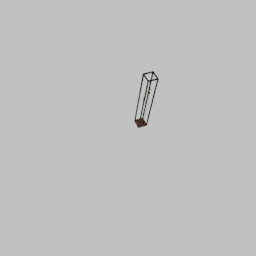
Label: lighting